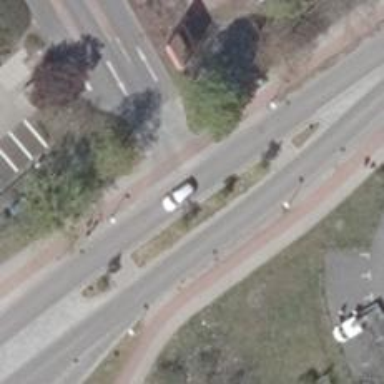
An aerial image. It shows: Tertiary road with asphalt surface and cycle track on the right.